Question: I'm trying to make some shapes filled with colors. The shapes doesn't show up!
Somebody Help Please!
I have two classes "menu.java" and "draw.java"
Here is my code for the "menu.java"
'''
import javax.swing.JFrame;
public class menu {
public static void main(String[] args) {
JFrame JF = new JFrame("Menu Bar");
JF.setDefaultCloseOperation(JFrame.EXIT_ON_CLOSE);
draw DR = new draw();
JF.add(DR);
JF.setSize(500,300);
JF.setVisible(true);
JF.setLocationRelativeTo(null);
}
}
'''
The code for "draw.java"
'''
import java.awt.*;
import java.awt.event.*;
import javax.swing.*;
public class draw extends JPanel{
public void painComponent(Graphics GPHCS){
super.paintComponent(GPHCS);
this.setBackground(Color.WHITE);
GPHCS.setColor(Color.BLUE);
GPHCS.fillRect(25,25,100,30);
GPHCS.setColor(Color.GRAY);
GPHCS.fillRect(25,65,100,30);
GPHCS.setColor(new Color(190,81,215));
GPHCS.drawString("This is my text", 25, 120);
}
}
'''
Here is a screenshot after running the program

Why does the shapes not showing up?!
Any answers would be appreciated. Thanks
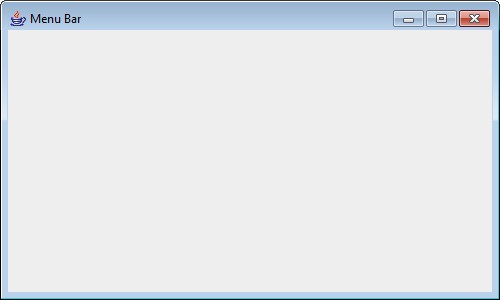
Answer: The method is called 'paintComponent', not 'painComponent'. So the method 'paintComponent' does not get overridden as intended.
Use '@Override' tag before method to get notified of errors like these.